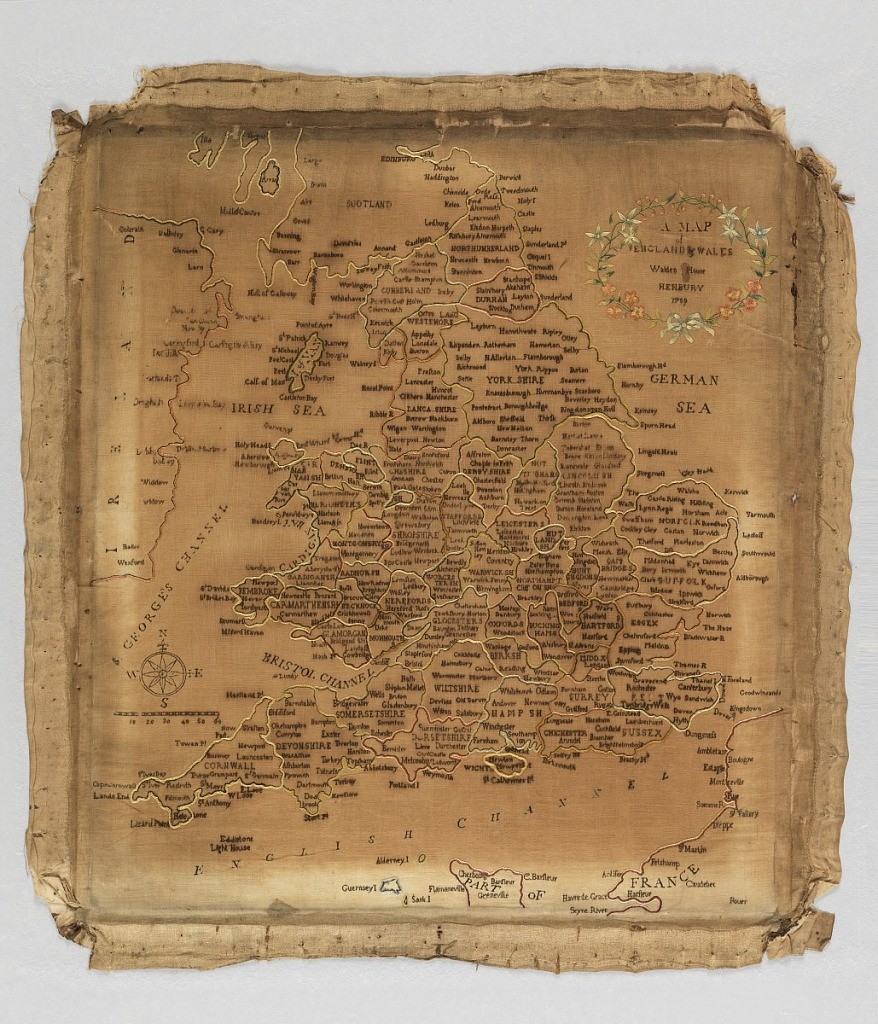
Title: Sampler
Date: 1789
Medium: silk on cotton Technique: stem, satin and knot stitches on plain weave cotton; uncounted stitches
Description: Map of England and Wales with a flower framed cartouche on the upper right.  Inscription: "A map/of/England & Wales/Walden House/Henbury/1789."